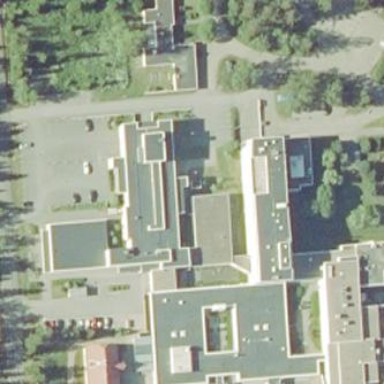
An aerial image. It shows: Hospital.